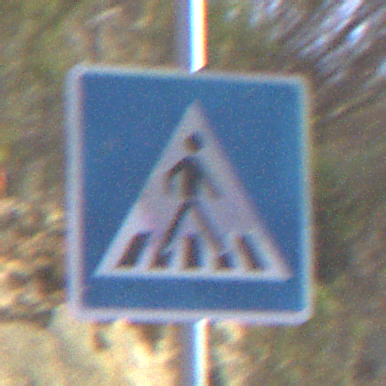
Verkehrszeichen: FussgaengerueberwegLinks
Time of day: MorningAfternoon
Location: Outdoor (RoadRail)
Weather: PartlyCloudy
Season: NotSpecified
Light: Natural